Question: I am developing an Android App in which I use lot of JNI Code.. Recently (from last 2-3 days I am really annoyed by surprise behavior of eclipse) it shows me vague errors as soon as I open my .c file... However errors disappear if I close and reopen the project. See the secreen shot attached. Is it because I just update my eclipse installation (just update of eclipse plugins, I am still on my old Indigo)...

Is it an eclibse bug or something wrong with my setup ?
I tried everything but noting could change the behavior of eclipse.. By this time I knew that I have certainly messed with the project Settings by mistake, since eclipse was behaving well in other projects of same workspace. So I recreated the project manually and finally that solved myproblem...Though the Question is still open for valuable answers I think soon I will get some good answers..
Even eclipse 4.2 release also has this problem.. #frustrating
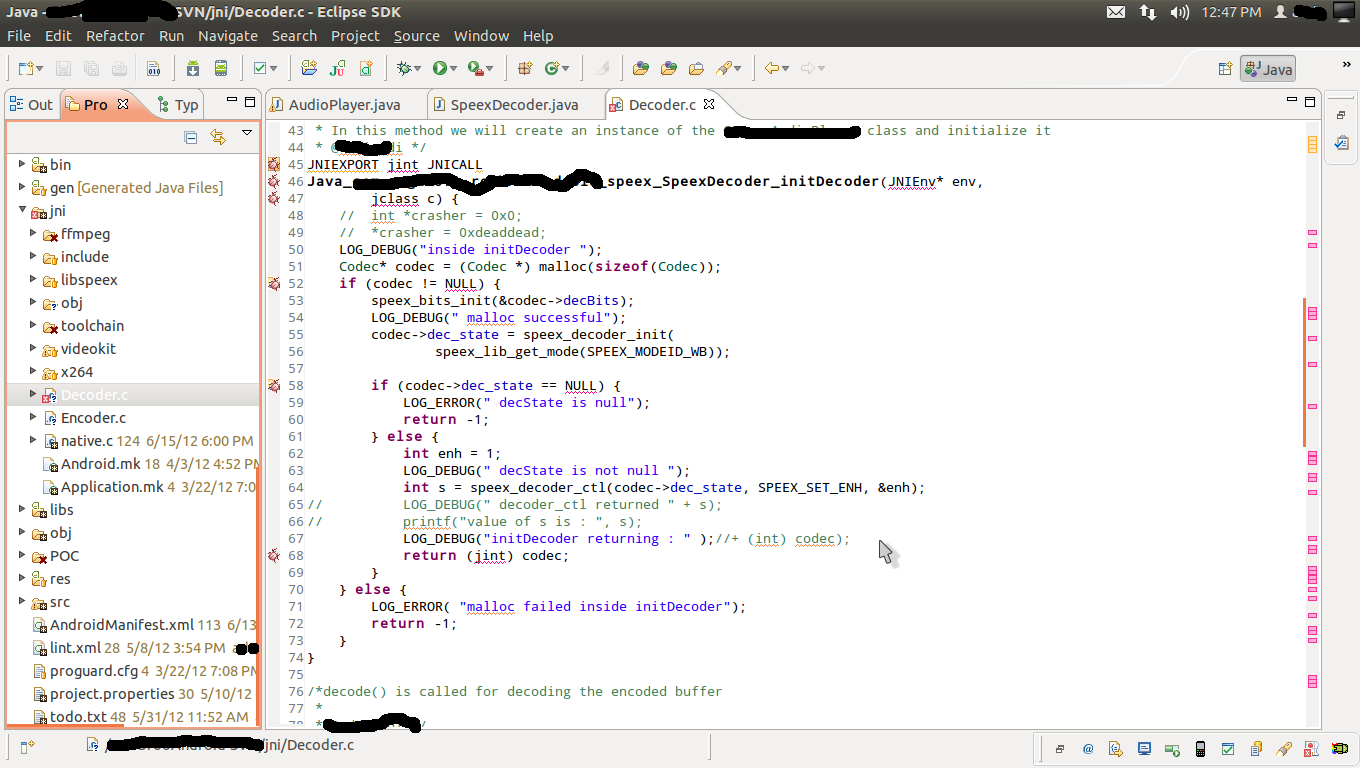
Answer: I found that deleting the project and than reimporting the project to workspace solves the problem. However I also came to knew that deleting file from the project tree can also fix this problem. Fixing the NDK path in Eclipse preferences may also solve the problem.
Which may work in few cases...
1. Right click on the project.
2. Select Android Tools -> Fix Project Properties